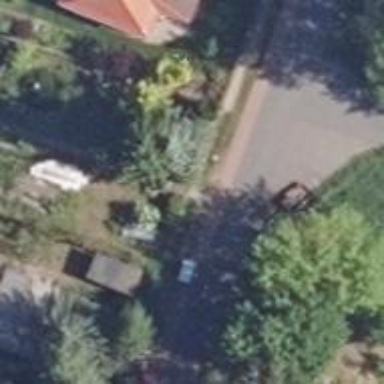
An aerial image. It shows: Residential road with asphalt surface and no sidewalks.